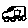
Label: car